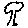
Label: tree